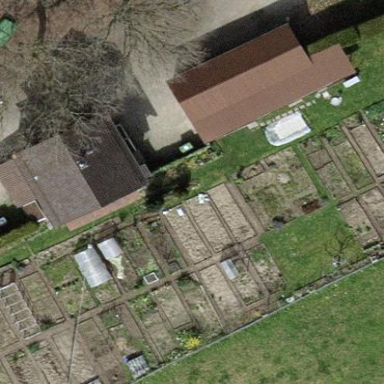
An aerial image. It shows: Area designated for allotments.